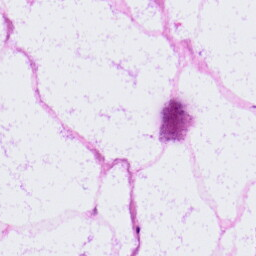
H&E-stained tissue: LymphNode